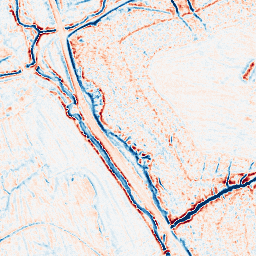
Category: edge_preserving
Decomposition family: bilateral
Decomposition parameters: d: 9
sigma_color: 100
sigma_space: 150
Upsampling method: sinc_blackman
Upsampling parameters: scale: 2
kernel_size: 16
Upsampling scale: 2